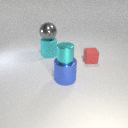
large blue metal cylinder below small cyan metal cylinder